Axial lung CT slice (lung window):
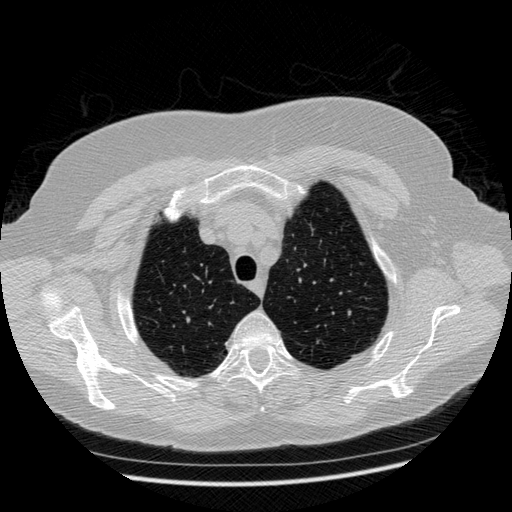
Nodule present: no